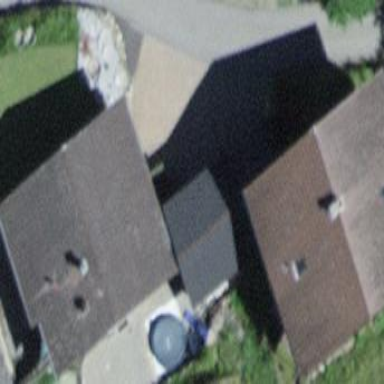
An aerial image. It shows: Garage building.